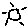
Label: sun